八年级 · 度量几何学
如图, 已知 $\angle B=20^{\circ}, \angle C=35^{\circ}, \angle D=165^{\circ}$, 则 $\angle A$ 的度数为 \$ \qquad \$ $\circ$

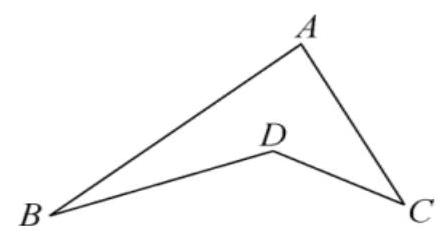
答案: 110